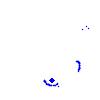
Particle: kaon